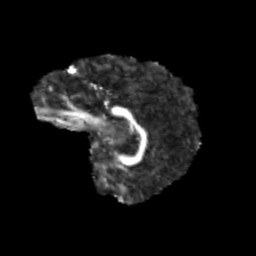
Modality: FA
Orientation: sagittal
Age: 12
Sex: male
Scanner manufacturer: siemens
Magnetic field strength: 3 T
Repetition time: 3.8 s
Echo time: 0.07 s